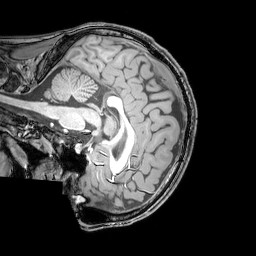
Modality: T1w
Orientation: sagittal
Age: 22
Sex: male
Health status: healthy
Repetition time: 0.081 s
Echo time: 0.037 s